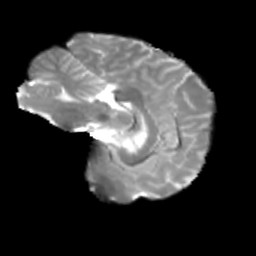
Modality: T2w
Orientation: sagittal
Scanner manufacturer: siemens
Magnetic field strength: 3 T
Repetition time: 4 s
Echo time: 0.0594 s